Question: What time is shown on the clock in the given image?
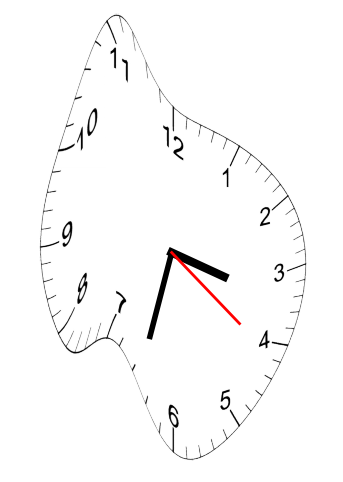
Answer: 03:32:21